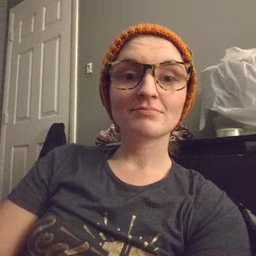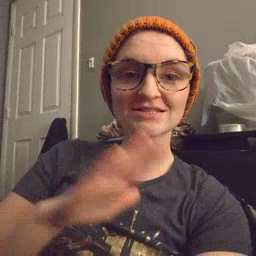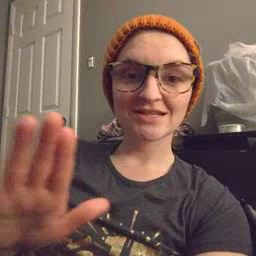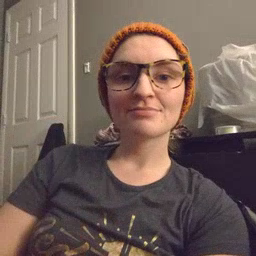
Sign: clean